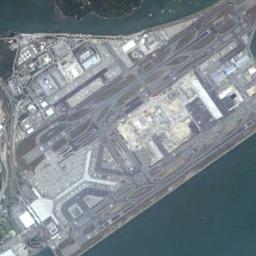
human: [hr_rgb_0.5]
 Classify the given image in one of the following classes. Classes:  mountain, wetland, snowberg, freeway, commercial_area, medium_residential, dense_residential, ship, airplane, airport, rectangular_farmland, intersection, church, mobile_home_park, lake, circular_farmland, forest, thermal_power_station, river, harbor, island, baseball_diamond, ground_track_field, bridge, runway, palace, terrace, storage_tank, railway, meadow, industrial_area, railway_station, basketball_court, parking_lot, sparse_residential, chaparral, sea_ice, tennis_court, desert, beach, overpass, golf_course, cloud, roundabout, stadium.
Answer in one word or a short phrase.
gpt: airport